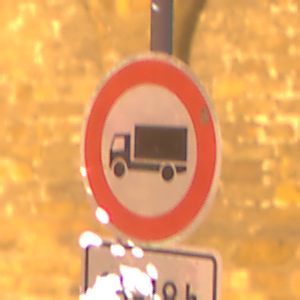
Verkehrszeichen: VerbotFuerKraftfahrzeugeUeberDreiKommaFuenfTonnen
Zusatzzeichen unten: ZeitangabenOhneBeschraenkungAufWochentage1
Umgebung: Outdoor, Urban
Tageszeit: Night
Wetter: Clear
Licht: Artificial
Jahreszeit: NotSpecified
Kontrast: HighContrast